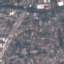
Land use / land cover: Residential